Question: I accidentally deleted the social framework from my project and every time i add it again. it appears red. I think i've deleted it from my system. What can i do in order to restore the social framework, so i can use it again. Since its used in parse. What i did was clicking in the left side bar and pressed delete. instead of removing reference in build settings.
Do i need to uninstall the xcode6-beta7 or can i do something else?

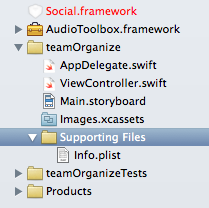
Answer: If you have accidentally removed your social.framework from library itself then please download it from my uploads here & extract file & put the folder Social.framework back in place.
Hope that helps.
<URL>
^^^^^^^^^^^^^^^^^^^^^^^^^^^^^^^^
This above comment is by Balram Tiwari
It does not belong to me. To see more go to
<URL>
Please don't delete your Xcode.
Waste of time.